Question: I'm using RavenDB and my DAL receives a notification when certain documents get added to the database. The entire flow looks like this:
When a document is added, this is the what happens:
1. RavenDB document added
2. DAL receives notice of change and fires event
3. WCF subscribes to that event and sends message to all SignalR clients
4. All WPF clients receive this notice and update the UI to show this new document
This seems wrong because my WCF service has a direct dependency on the DAL.
Another option is to have the DAL notify the SignalR clients, but then that can seem wrong because the DAL shouldn't be concerned with that. Should it?
What part of the entire application should be responsible for actually using SignalR to notify all connected clients?
To be clear, the part that I'm having a hard time with is the red line (#2) below. I'm having a hard time letting the WCF service take a dependency on the DAL.

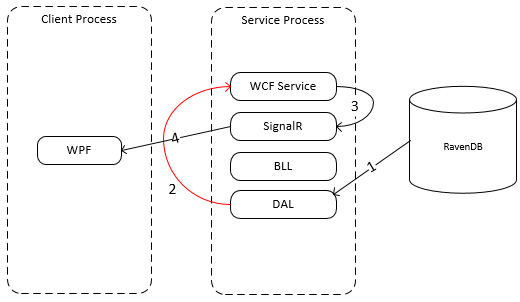
Answer: Your service no doubt depends on your BLL which in turn depends on the DAL right? Why not route the event out of your DAL and then through your BLL so it is the event on the BLL that the service subscribes to?